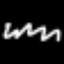
Label: squiggle